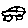
Label: car